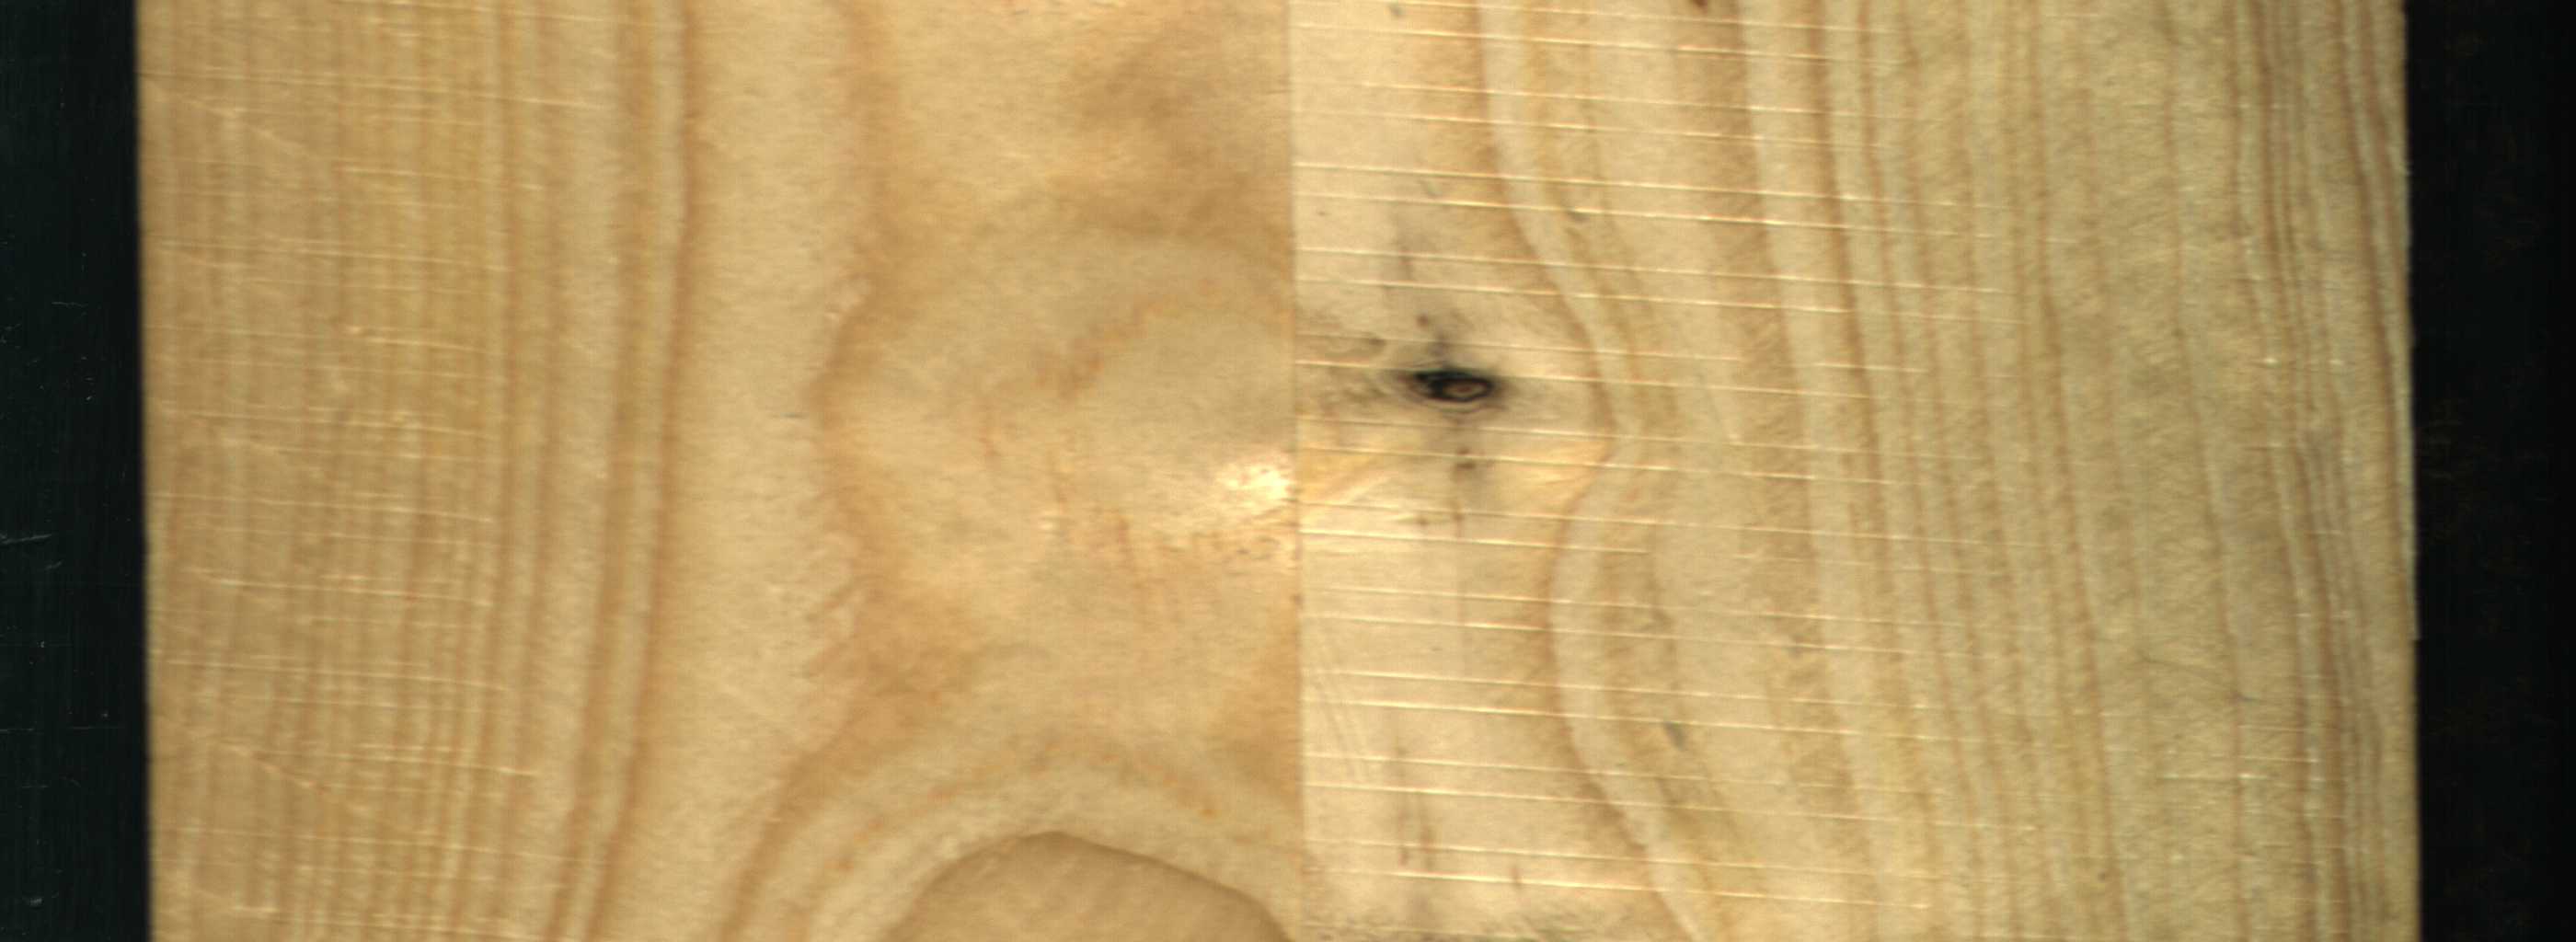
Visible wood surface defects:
Dead_Knot